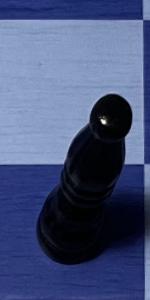
Label: Bishop_Black